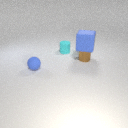
small brown metal cylinder to the right of small cyan rubber cylinder